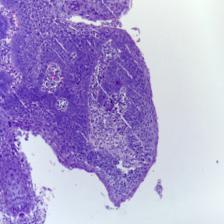
Diagnosis: OSCC